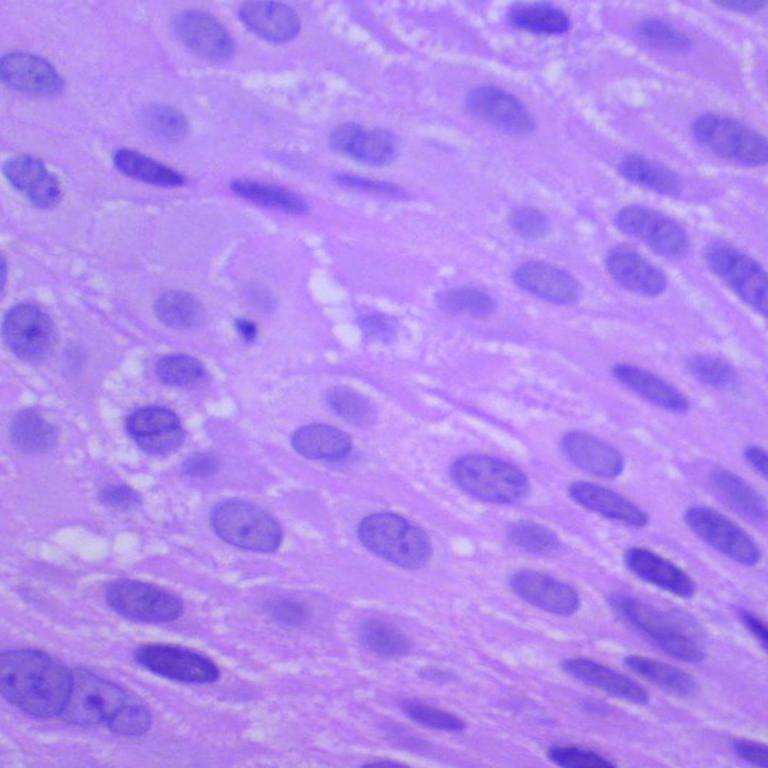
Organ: lung
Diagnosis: squamous carcinomas